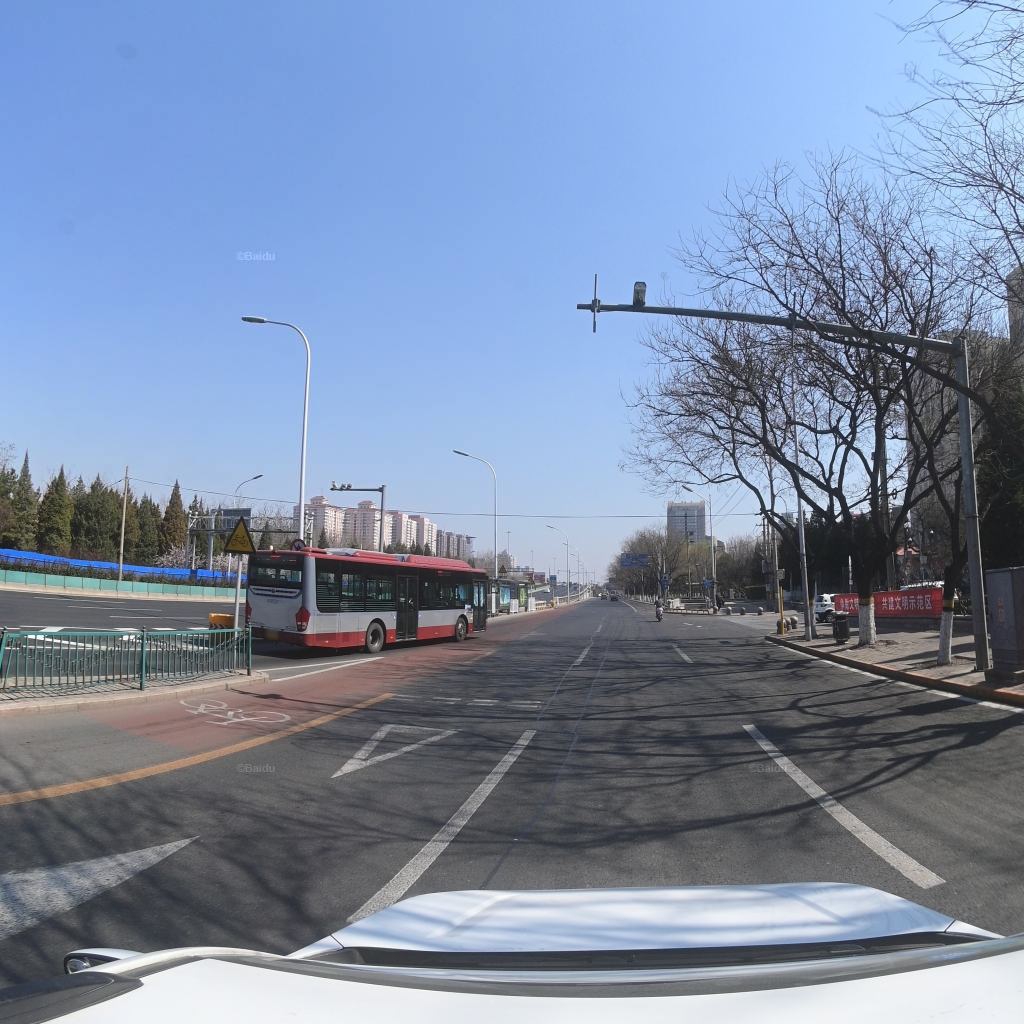
Region: Fengtai
Road damage annotations: longitudinal patch, longitudinal patch